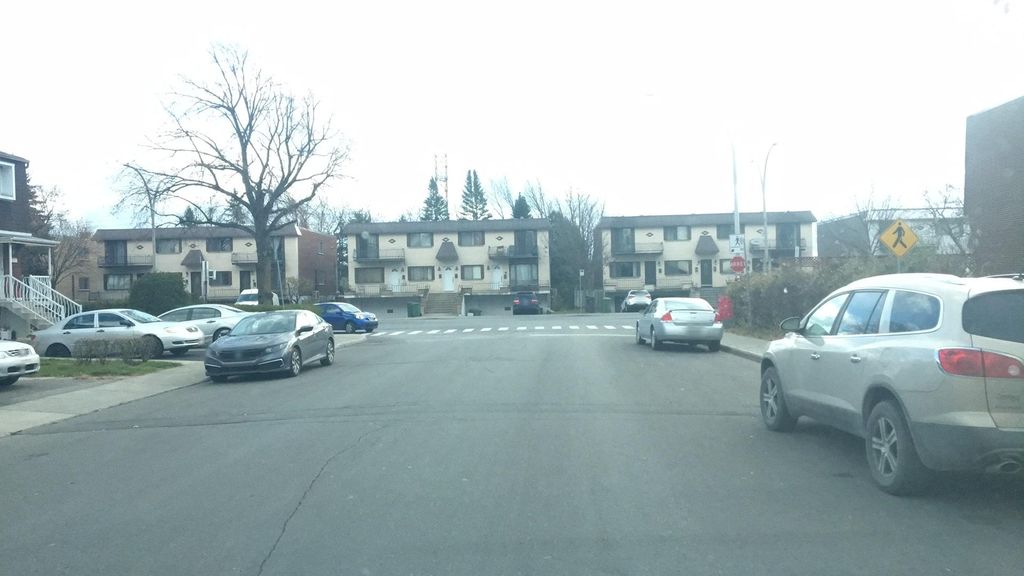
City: montreal